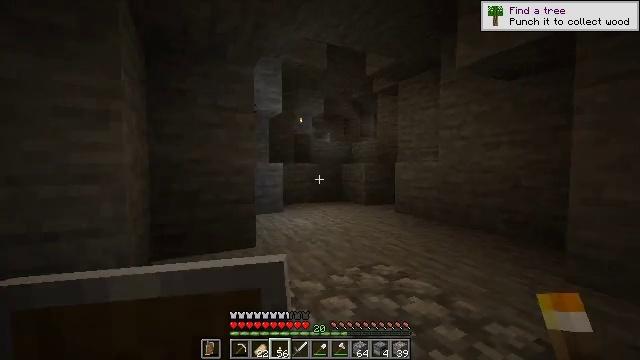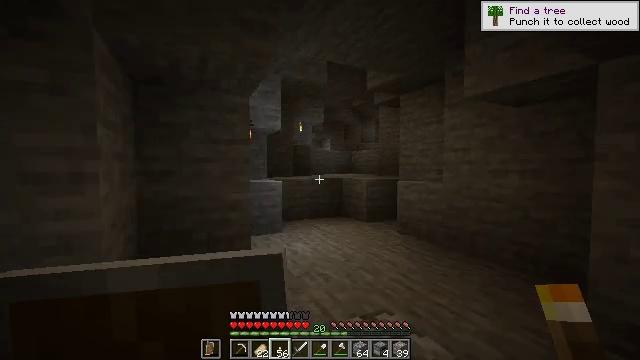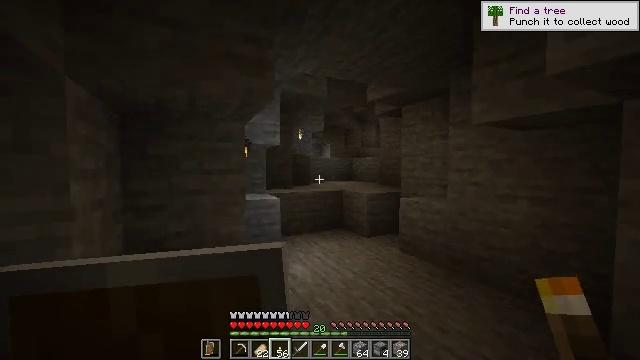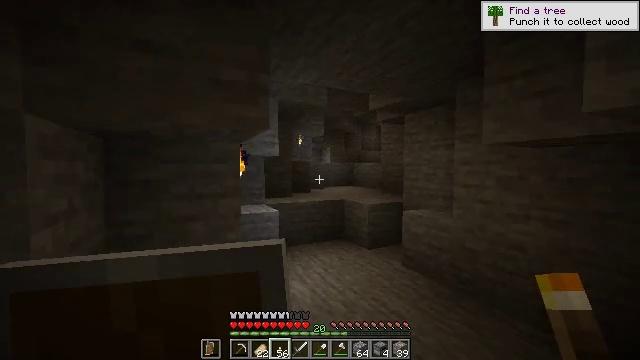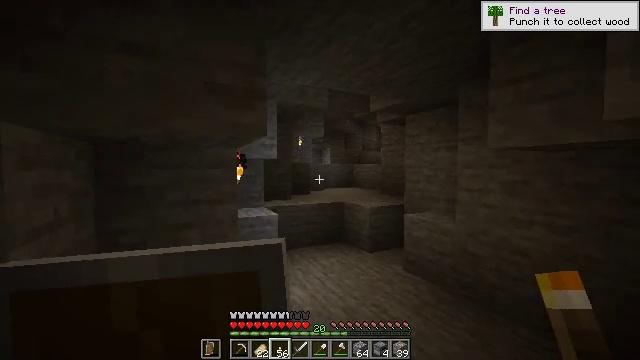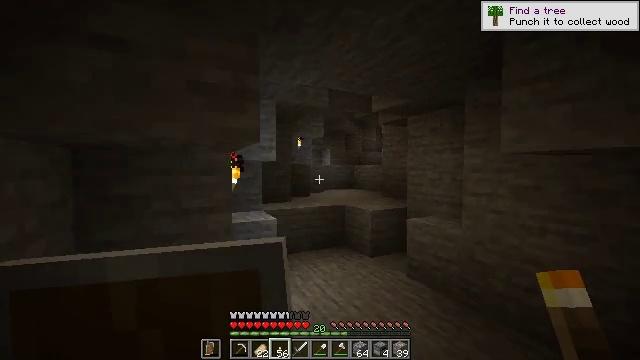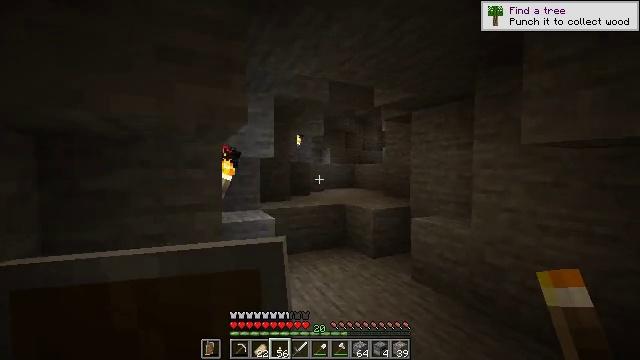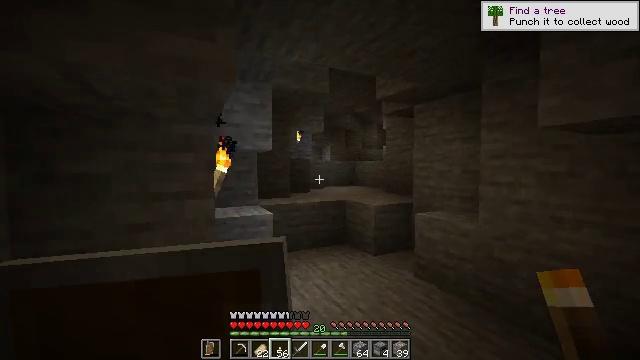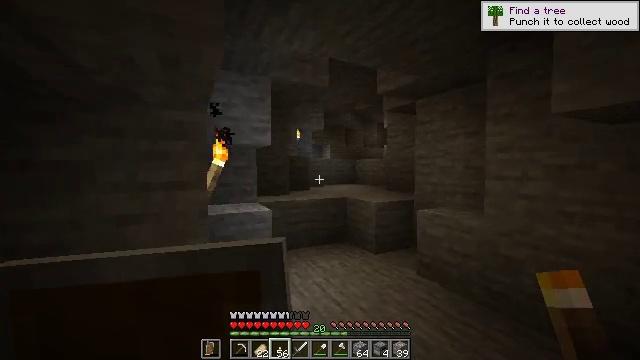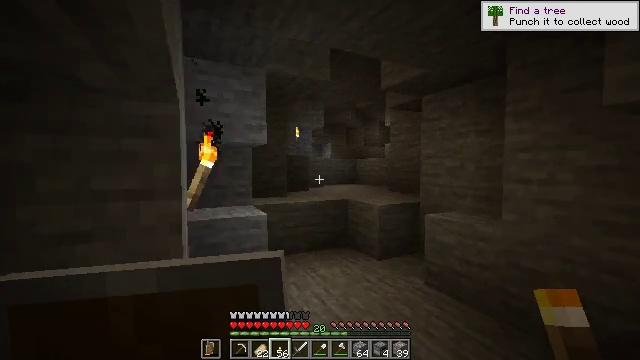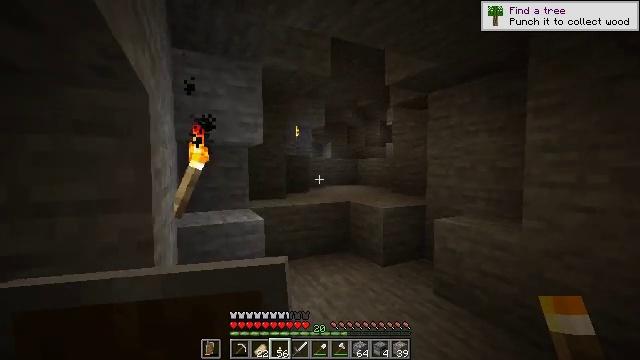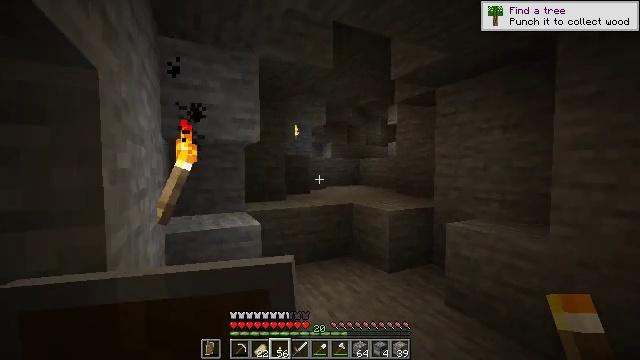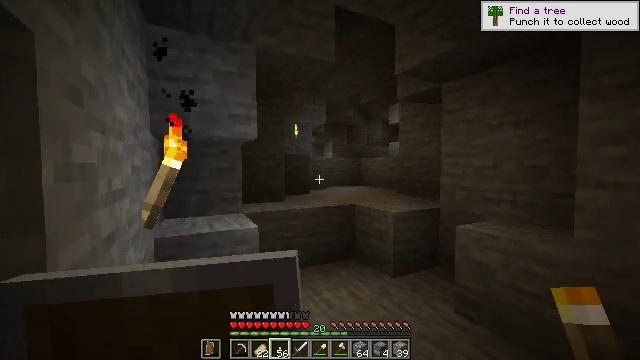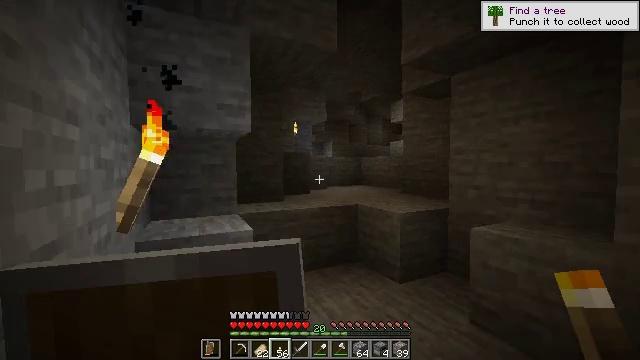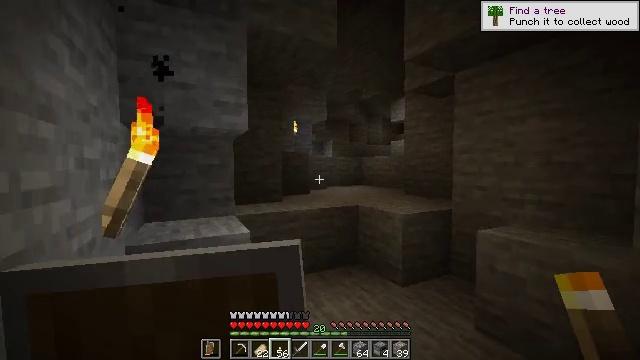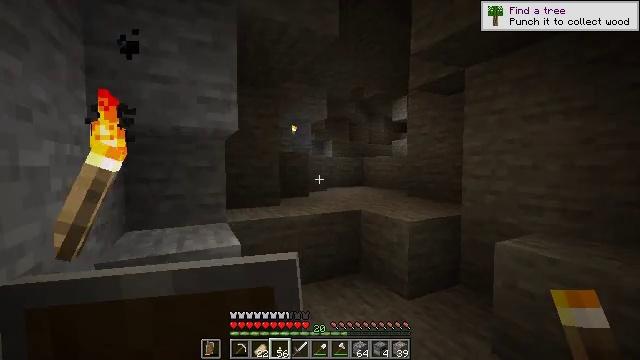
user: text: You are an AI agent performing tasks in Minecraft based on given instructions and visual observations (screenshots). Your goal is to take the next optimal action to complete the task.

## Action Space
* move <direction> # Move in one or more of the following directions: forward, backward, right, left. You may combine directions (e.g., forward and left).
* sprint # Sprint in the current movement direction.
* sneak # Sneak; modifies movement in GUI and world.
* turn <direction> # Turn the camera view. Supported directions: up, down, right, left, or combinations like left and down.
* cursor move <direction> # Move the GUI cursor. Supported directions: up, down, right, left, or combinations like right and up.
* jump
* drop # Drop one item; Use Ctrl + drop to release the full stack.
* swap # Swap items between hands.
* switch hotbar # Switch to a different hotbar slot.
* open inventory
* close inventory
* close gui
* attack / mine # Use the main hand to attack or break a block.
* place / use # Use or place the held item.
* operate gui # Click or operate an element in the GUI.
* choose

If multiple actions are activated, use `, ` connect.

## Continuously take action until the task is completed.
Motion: motion action
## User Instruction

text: Open your crafting table and make a redstone block.
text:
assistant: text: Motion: move forward, jump
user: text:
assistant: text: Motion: move forward, jump
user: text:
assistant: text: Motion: move forward, jump
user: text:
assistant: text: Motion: move forward, jump
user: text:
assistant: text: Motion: move forward
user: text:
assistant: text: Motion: move forward
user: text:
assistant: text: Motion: move forward
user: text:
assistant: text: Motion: move forward
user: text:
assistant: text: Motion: move forward
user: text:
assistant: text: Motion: move forward
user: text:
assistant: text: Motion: move forward
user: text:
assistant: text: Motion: move forward
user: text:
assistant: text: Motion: move forward
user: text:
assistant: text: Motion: move forward
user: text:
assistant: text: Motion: move forward
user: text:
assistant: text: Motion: move forward
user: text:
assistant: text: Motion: move forward
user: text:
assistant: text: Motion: move forward
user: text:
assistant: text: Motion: move forward, sprint, turn right and down
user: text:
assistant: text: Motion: move forward, sprint, turn right and down
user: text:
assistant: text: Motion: move forward
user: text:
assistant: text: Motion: move forward
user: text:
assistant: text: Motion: move forward
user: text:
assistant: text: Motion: move forward, turn right
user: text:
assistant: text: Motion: move forward, turn right and down, jump
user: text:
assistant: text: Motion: move forward, jump
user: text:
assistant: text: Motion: move forward, jump
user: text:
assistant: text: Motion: move forward, jump
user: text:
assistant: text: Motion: move forward, jump
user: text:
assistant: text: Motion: move forward